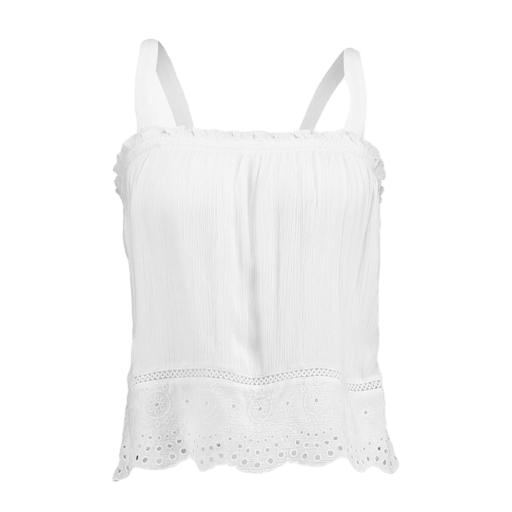
white embroidered crop top, white eyelet crop top, white fringe-trim camisole, white background